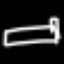
Label: bed